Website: lowes
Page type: newsletter-management
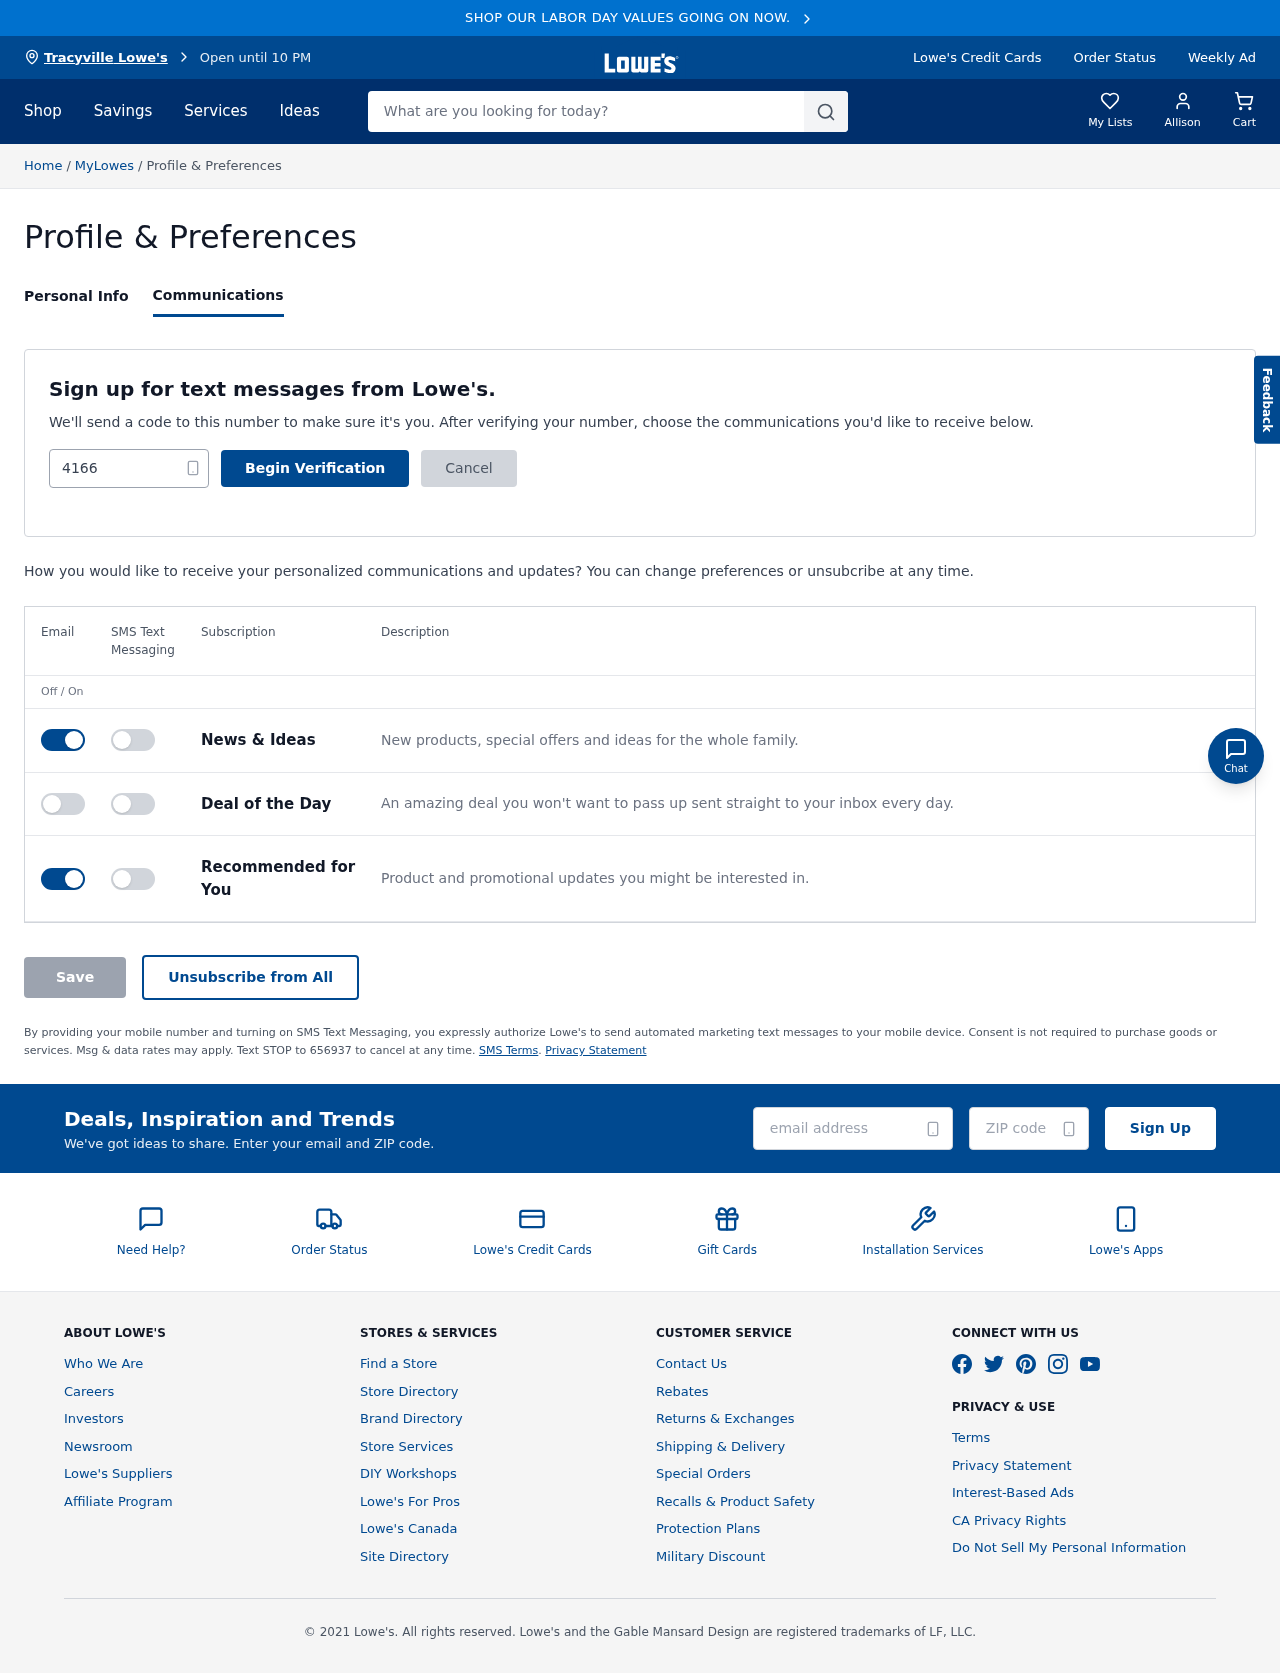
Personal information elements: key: PII_CITY
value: Tracyville Lowe's
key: PII_EMAIL
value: allison.stewart@hotmail.com
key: PII_FIRSTNAME
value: Allison
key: PII_PHONE
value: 4166544482
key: PII_POSTCODE
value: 28354
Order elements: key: ORDER_NUM_ITEMS
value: Cart
Search elements: key: HEADER_SEARCH
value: What are you looking for today?